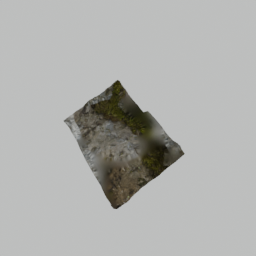
Label: nature